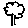
Label: tree